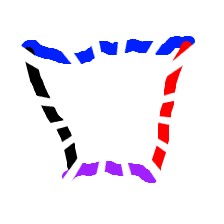
Shape: trapezoid